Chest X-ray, PA view. Patient: 67 years old, sex M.
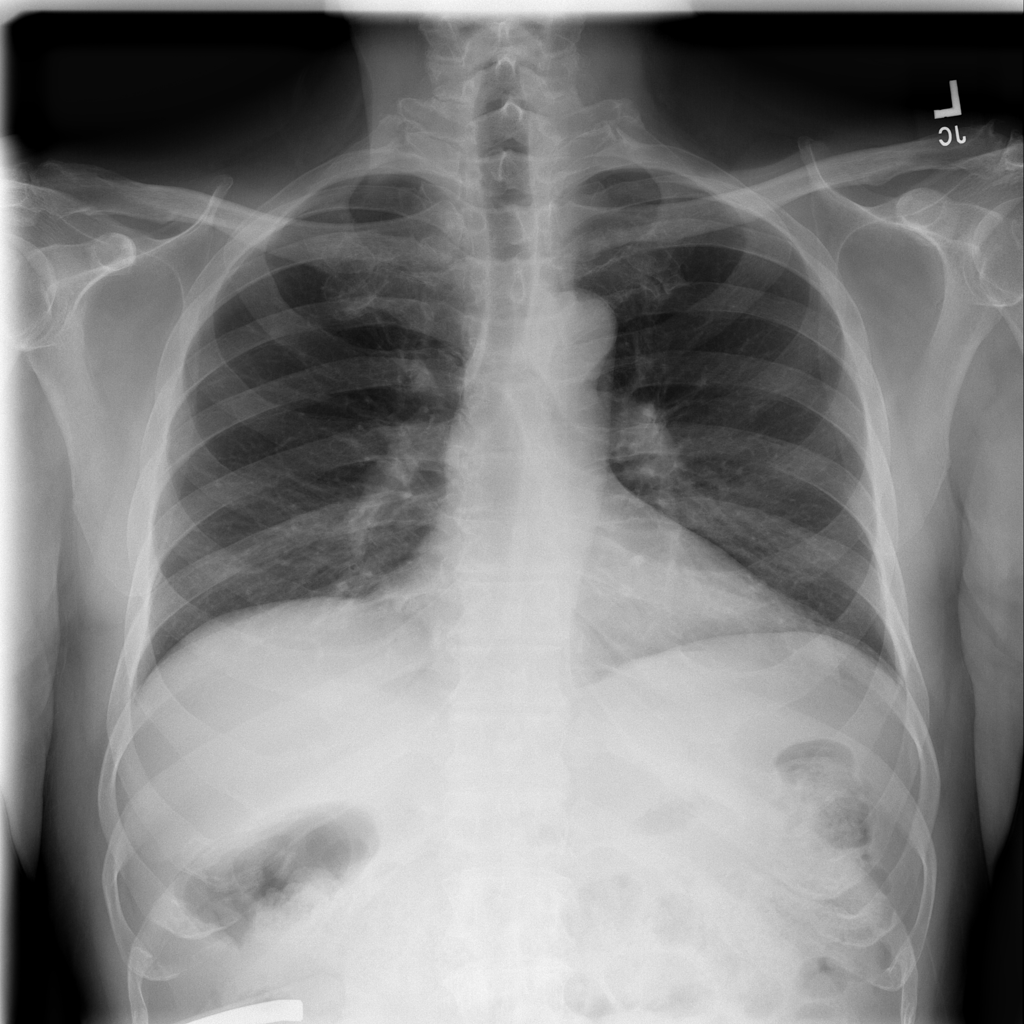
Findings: No Finding